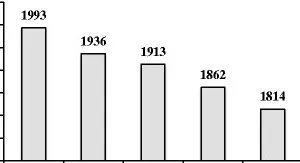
Resting metabolic rate as a function of time.
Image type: chart (chart)